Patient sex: M
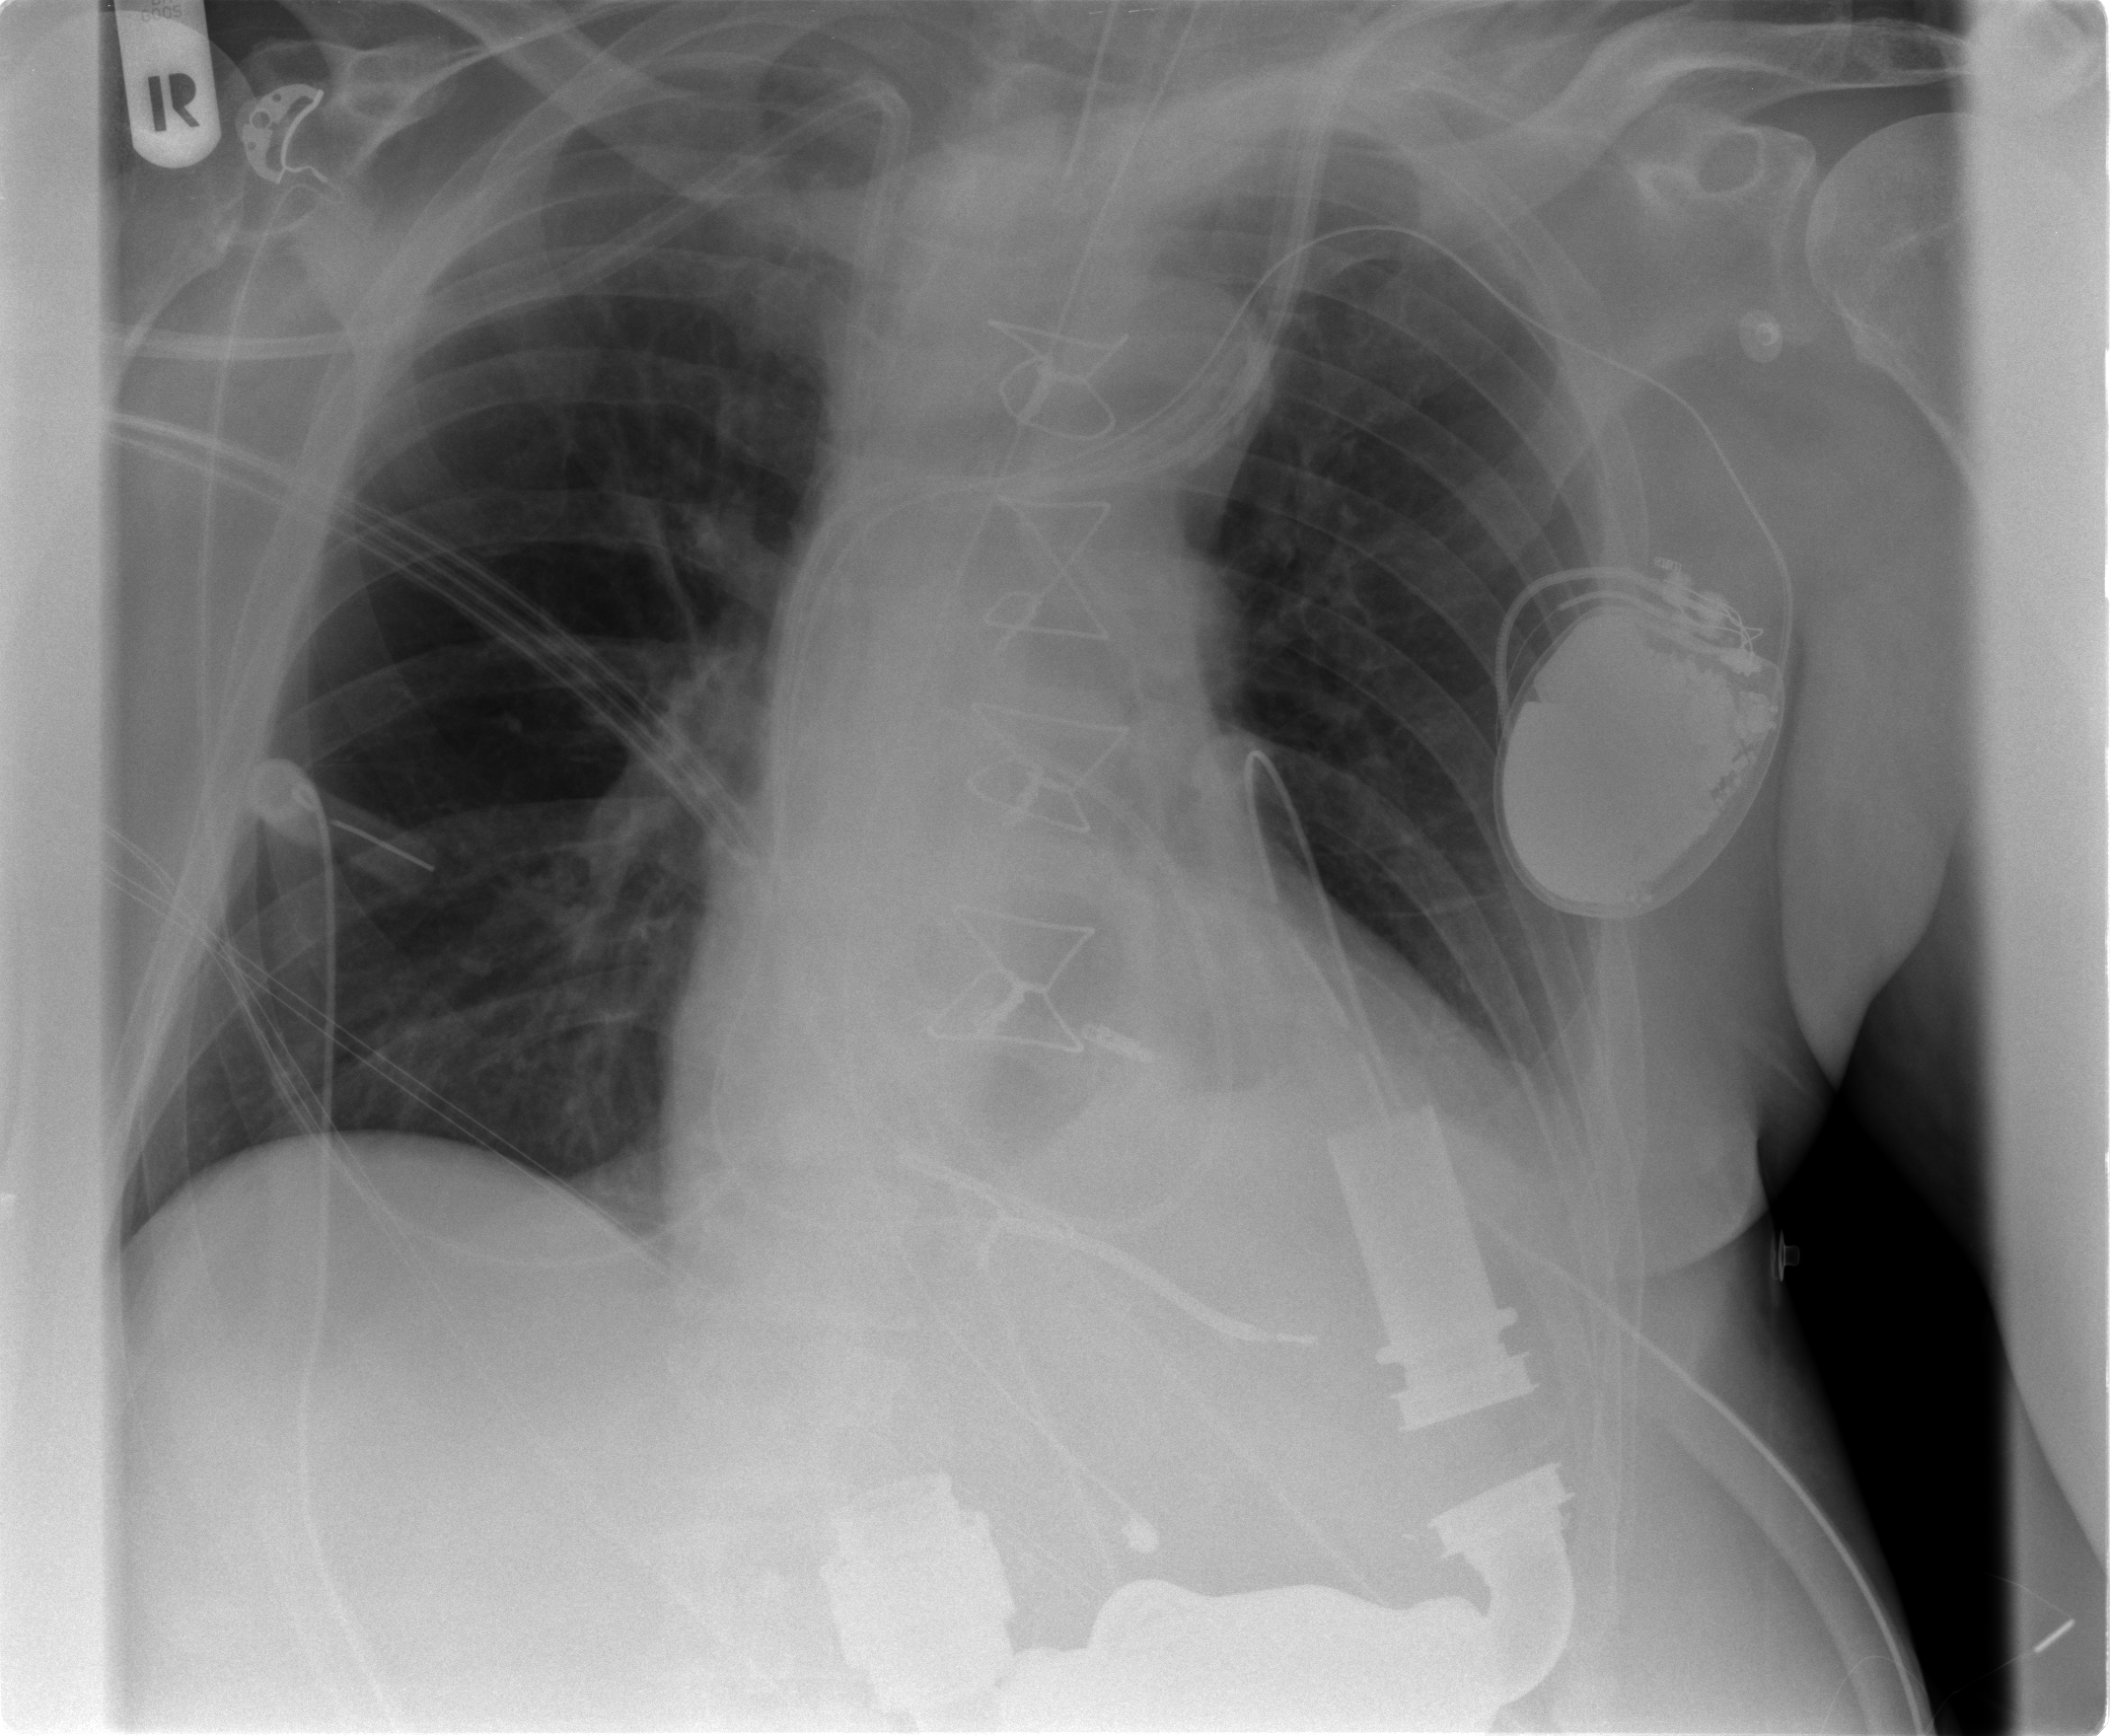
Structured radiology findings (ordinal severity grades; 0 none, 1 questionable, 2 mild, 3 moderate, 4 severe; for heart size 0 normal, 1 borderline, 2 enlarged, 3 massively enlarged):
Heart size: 2
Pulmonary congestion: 1
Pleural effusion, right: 0
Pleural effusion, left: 2
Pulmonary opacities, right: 0
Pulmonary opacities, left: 0
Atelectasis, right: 0
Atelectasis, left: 2